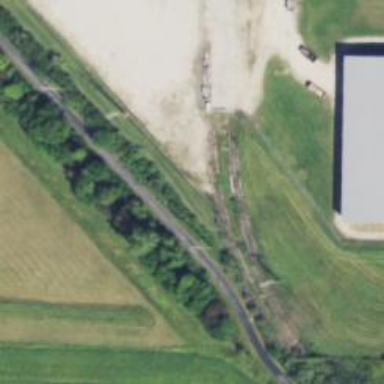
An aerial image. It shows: Railway spur service.